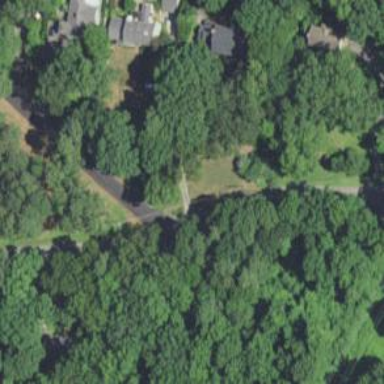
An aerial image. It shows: Driveway.